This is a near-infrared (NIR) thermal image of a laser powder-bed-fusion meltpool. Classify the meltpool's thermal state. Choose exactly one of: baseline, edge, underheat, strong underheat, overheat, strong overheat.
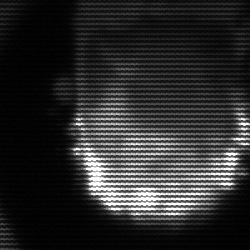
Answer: baseline